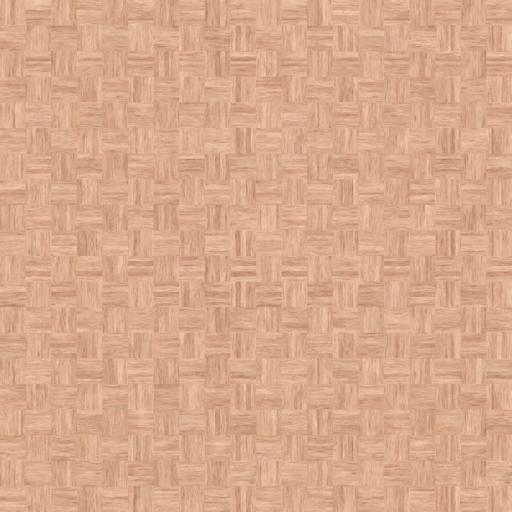
Tags: bright clean floor flooring light parquet wood wooden